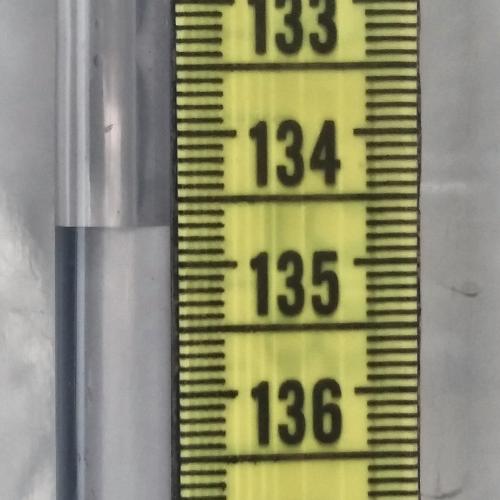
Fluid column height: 134.7 cm